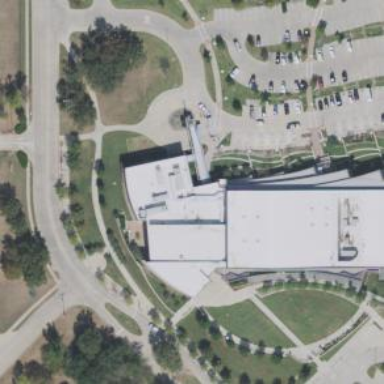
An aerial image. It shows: Sports center building.